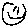
Label: smiley face